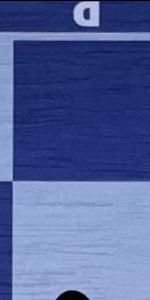
Label: Empty